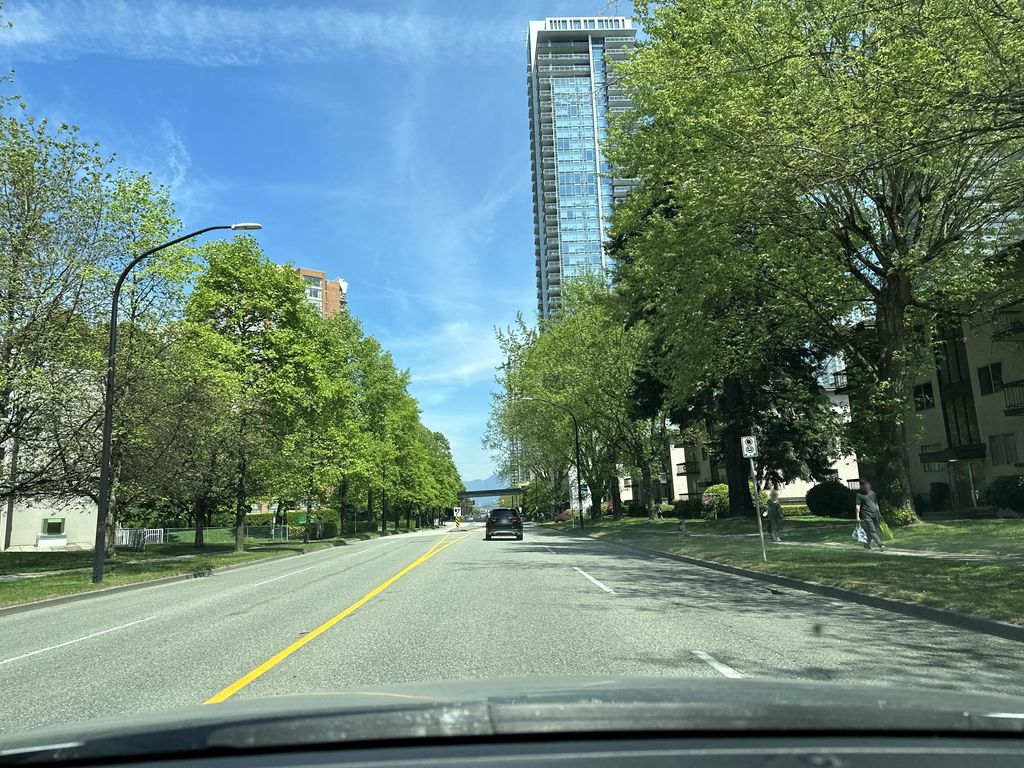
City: vancouver